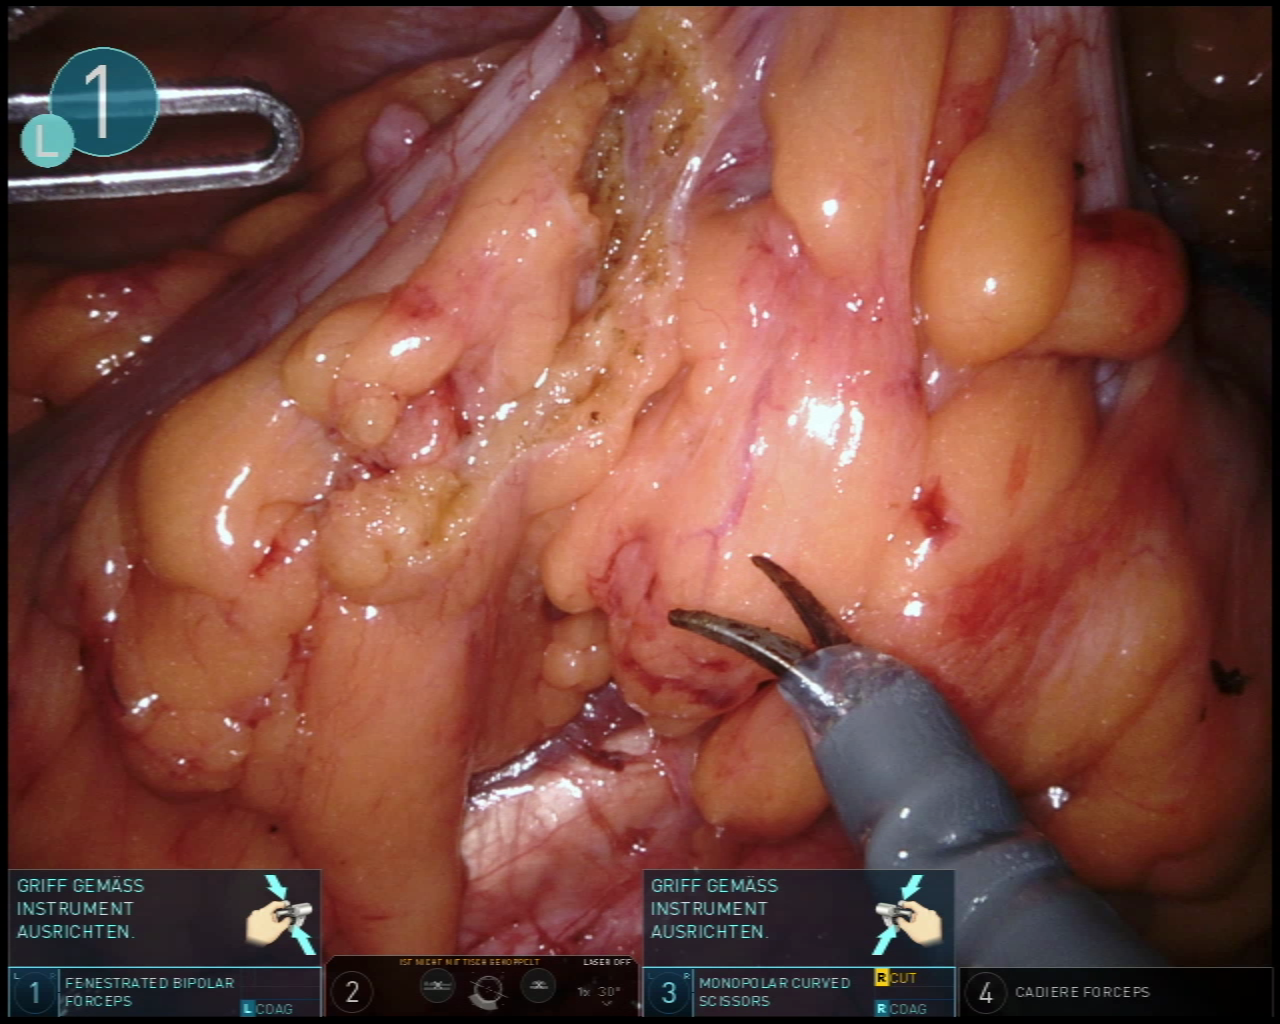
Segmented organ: ureter
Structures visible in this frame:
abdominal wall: yes
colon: yes
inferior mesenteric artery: no
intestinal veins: no
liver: no
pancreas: no
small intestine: no
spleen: no
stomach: no
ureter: yes
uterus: no
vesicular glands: no